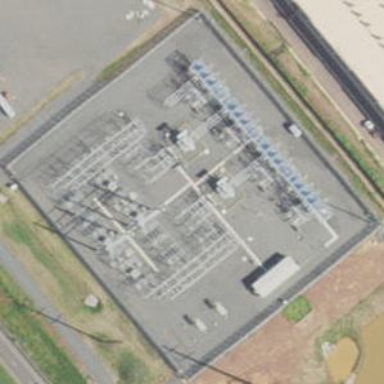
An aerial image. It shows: Power substation surrounded by fence.